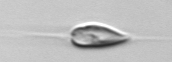
Label: Chrysochromulina